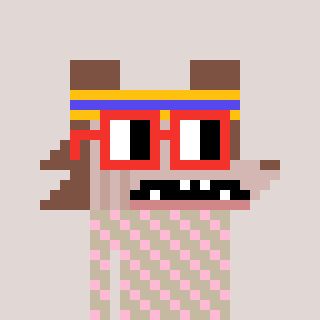
a pixel art character with square red glasses, a werewolf-shaped head and a bege-colored body on a warm background